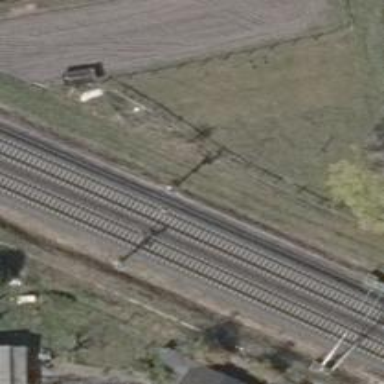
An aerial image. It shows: Railway signal.